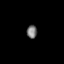
Tissue: prostate
Cell type: Fibroblasts
Senescence score: 0.8157
Nuclear area (px): 134
Mean DAPI intensity: 118.567